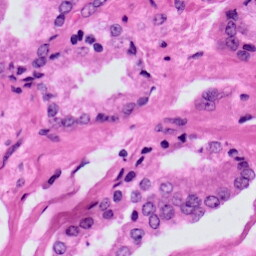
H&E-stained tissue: Prostate